Question: I am using bootstrap and angular 4.
My html code is as follows
'''
<div *ngIf="showtable" class="container">
<div class="row">
<div class="col-12">
<table class="table" width="100%">
<thead>
<tr>
<th class="text-center" scope="col">Category</th>
<th class="text-center" scope="col">Capability</th>
<th class="text-center" scope="col">Adopt</th>
<th class="text-center" scope="col">Trial</th>
<th class="text-center" scope="col">Assess</th>
<th class="text-center" scope="col">Scope</th>
</tr>
</thead>
</table>
<table *ngFor="let t of object" class="table table-bordered" width="100%">
<tbody>
<tr *ngFor="let d of t.table; let i = index">
<td class="text-center">
<p *ngIf="i === t.showindex">{{d.category}}</p>
</td>
<td class="text-center">
<p>{{d.capability}}</p>
</td>
<td class="text-center">
<p>{{d.adopt}}</p>
</td>
<td class="text-center">
<p>{{d.trial}}</p>
</td>
<td class="text-center">
<p>{{d.assess}}</p>
</td>
<td class="text-center">
<p>{{d.hold}}</p>
</td>
</tr>
</tbody>
</table>
</div>
</div>
</div>
'''
this creates the following tables based on the model I am using in my ts

both tables the lines between table rows columns etc need to line up.
my css is currently empty and just to make it clear here is my ts
'''
object = [
{
table: [
{
category: 'Dev thing',
capability: 'Data Access',
adopt: 'Spring Data',
trial: '',
assess: '',
hold: ''
},
{
category: 'Dev thing',
capability: 'Data Access',
adopt: 'Spring Data',
trial: '',
assess: '',
hold: ''
},
{
category: 'Dev thing',
capability: 'Data Access',
adopt: 'Spring Data',
trial: '',
assess: '',
hold: ''
},
],
showindex: 1
},
{
table: [
{
category: 'Dev thing',
capability: 'Data Access',
adopt: 'Spring Data',
trial: 'stuff',
assess: 'stuff',
hold: 'stuff'
},
{
category: 'Dev thing',
capability: 'Data Access',
adopt: 'Spring Data',
trial: '',
assess: '',
hold: ''
},
{
category: 'Dev thing',
capability: 'Data Access',
adopt: 'Spring Data',
trial: '',
assess: '',
hold: ''
},
],
showindex: 1
}
];
'''
what css do I need to add or modifications do I need to make to make what I want happen?
update:
so its seems that I need to set a width part of each td to fix this.
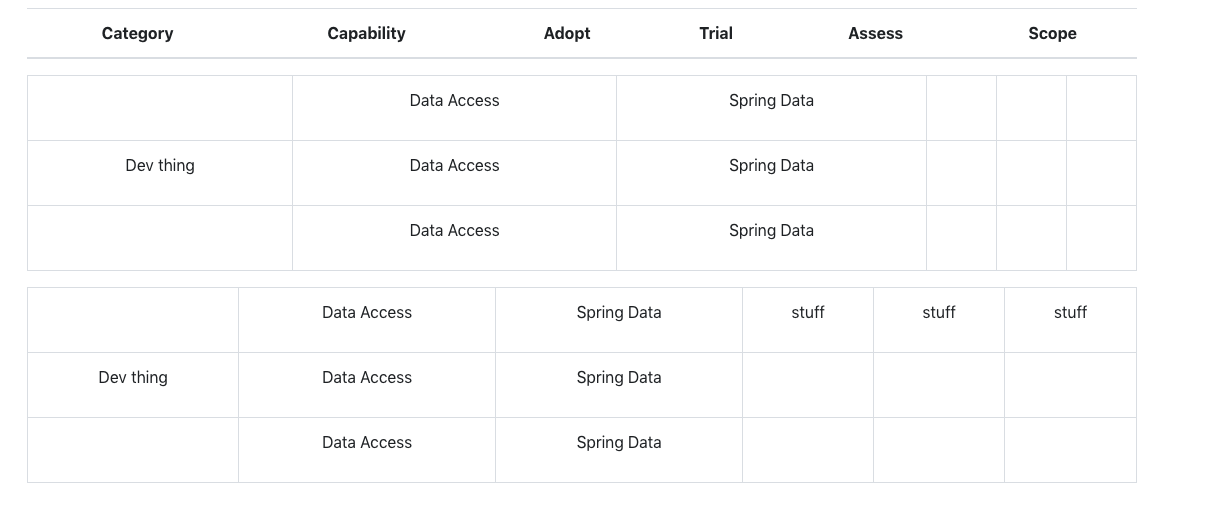
Answer: I have made some changes.according to your array tbody looping is enough no need to loop table. I have added border to table in order to get a clear view.
'''
<div *ngIf="true" class="container">
<div class="row">
<div class="col-12">
<table class="table table-bordered" border="1" width="100%">
<thead>
<tr>
<th class="text-center" style="text-align:left"><p>Category</p></th>
<th class="text-center" style="text-align:left" ><p>Capability</p></th>
<th class="text-center" style="text-align:left" ><p>Adopt</p></th>
<th class="text-center" style="text-align:left" ><p>Trial</p></th>
<th class="text-center" style="text-align:left" ><p>Assess</p></th>
<th class="text-center" style="text-align:left" ><p>Scope</p></th>
</tr>
</thead>
<tbody *ngFor="let t of object">
<tr *ngFor="let d of t.table; let i = index">
<td class="text-center">
<p *ngIf="i === t.showindex">{{d.category}}</p>
</td>
<td class="text-center">
<p>{{d.capability}}</p>
</td>
<td class="text-center">
<p>{{d.adopt}}</p>
</td>
<td class="text-center">
<p>{{d.trial}}</p>
</td>
<td class="text-center">
<p>{{d.assess}}</p>
</td>
<td class="text-center">
<p>{{d.hold}}</p>
</td>
</tr>
</tbody>
</table>
</div>
</div>
</div>
'''